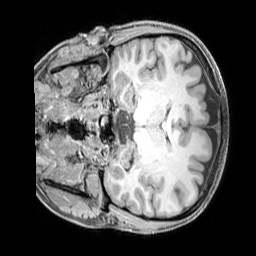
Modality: T1w
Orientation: coronal
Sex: female
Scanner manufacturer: siemens
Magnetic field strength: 3 T
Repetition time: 2.3 s
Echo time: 0.00226 s